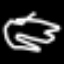
Label: frog